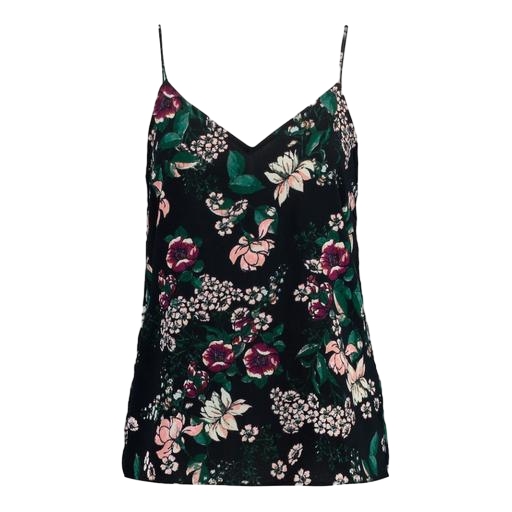
black floral print cami, black floral-print top, black printed cami, white background